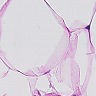
Metastatic tissue present: no